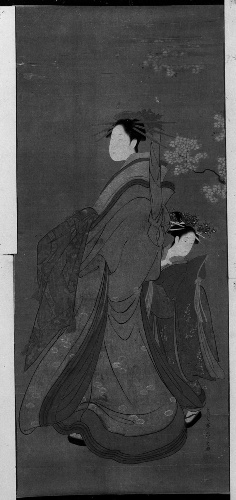
Artist: Chōbunsai Eishi
Artist bio: Japanese, 1756–1829
Date: 18th–19th century
Object type: Hanging scroll
Classification: Paintings
Medium: Hanging scroll; ink and color on paper
Culture: Japan
Dimensions: 36 1/2 x 15 3/4 in. (92.7 x 40 cm)
Department: Asian Art
Credit line: Gift of Edward M. Bratter, 1957
Accession year: 1957
Repository: Metropolitan Museum of Art, New York, NY
Tags: Women